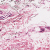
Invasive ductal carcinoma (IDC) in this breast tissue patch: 0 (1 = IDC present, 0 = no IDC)